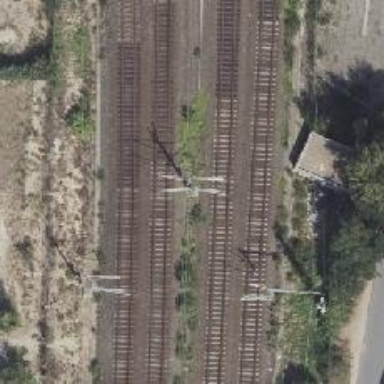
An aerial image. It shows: Catenary mast for power lines.